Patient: sex F, age 83
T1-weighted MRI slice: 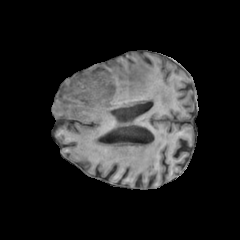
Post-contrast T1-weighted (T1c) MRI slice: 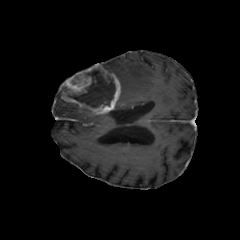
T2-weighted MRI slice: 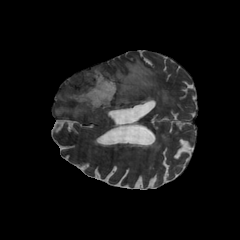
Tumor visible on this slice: yes
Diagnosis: Glioblastoma, IDH-wildtype
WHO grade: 4